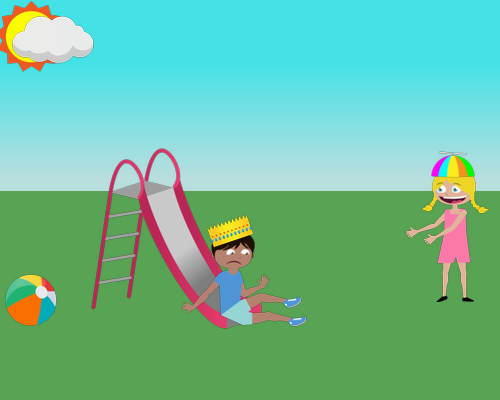
a small sun and cloud in the middle there is a beach ball then slide then sad boy sitting on slide on the right a surprized girl hands out